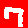
Digit: 7